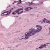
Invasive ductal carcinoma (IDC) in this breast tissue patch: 1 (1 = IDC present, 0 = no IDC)